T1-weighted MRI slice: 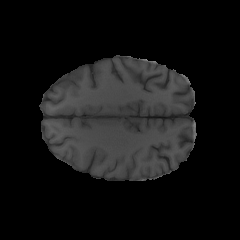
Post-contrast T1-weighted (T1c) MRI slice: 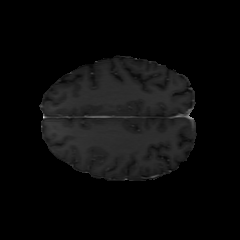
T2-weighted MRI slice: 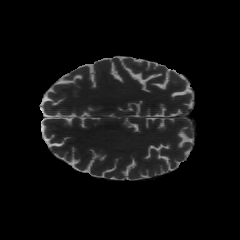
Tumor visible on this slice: no